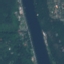
Land use / land cover class: River